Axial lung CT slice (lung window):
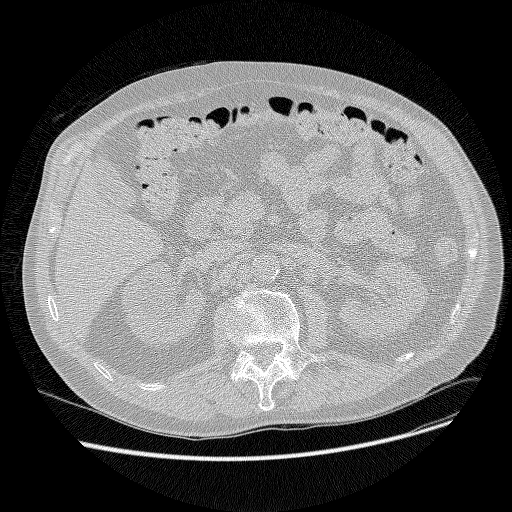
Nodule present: no